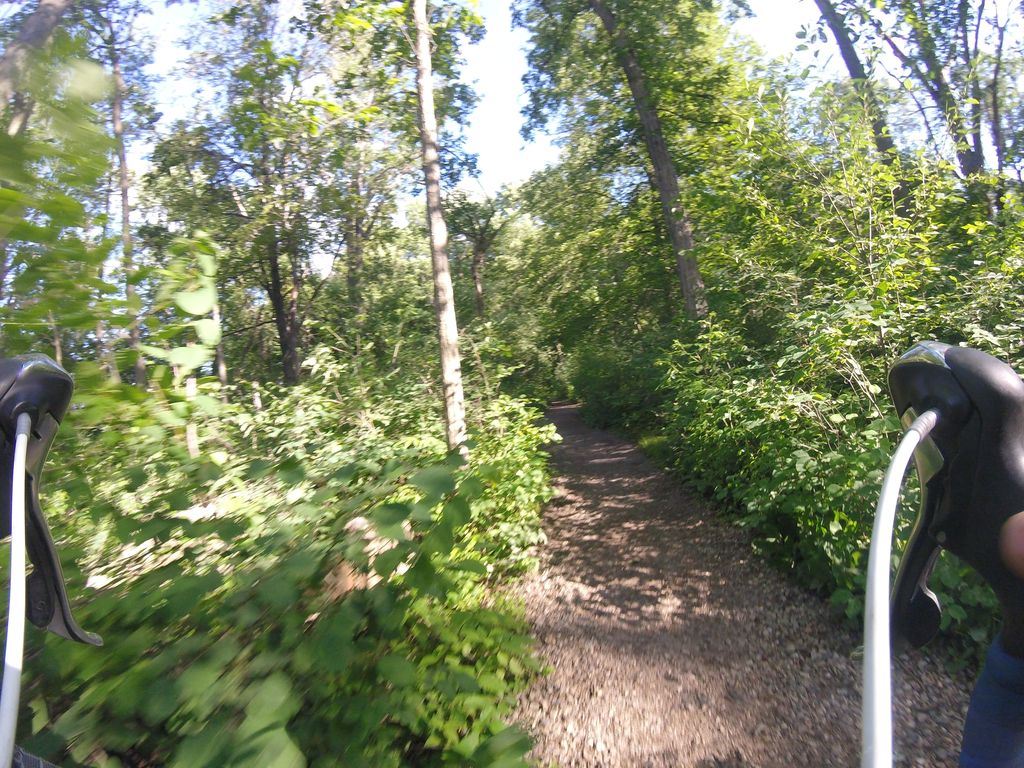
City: ottawa-gatineau